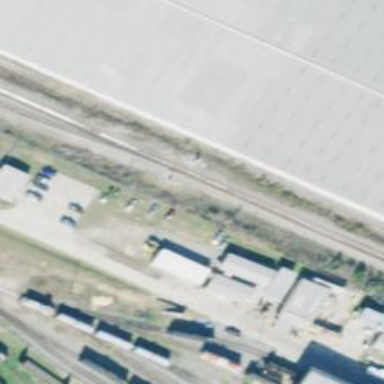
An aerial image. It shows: Loading dock for railways.